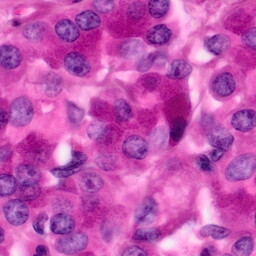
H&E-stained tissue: Pancreatic